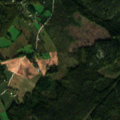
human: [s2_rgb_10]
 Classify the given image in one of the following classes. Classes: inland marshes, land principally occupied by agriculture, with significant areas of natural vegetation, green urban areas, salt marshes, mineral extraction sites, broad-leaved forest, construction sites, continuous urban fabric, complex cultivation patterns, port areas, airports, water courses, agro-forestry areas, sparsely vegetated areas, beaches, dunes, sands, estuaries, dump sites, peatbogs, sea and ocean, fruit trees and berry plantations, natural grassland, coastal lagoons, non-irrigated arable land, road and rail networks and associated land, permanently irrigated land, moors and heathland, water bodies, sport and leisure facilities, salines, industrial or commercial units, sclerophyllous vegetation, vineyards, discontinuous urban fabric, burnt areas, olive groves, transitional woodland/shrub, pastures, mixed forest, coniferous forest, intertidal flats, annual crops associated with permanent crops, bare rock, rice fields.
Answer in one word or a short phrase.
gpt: land principally occupied by agriculture, with significant areas of natural vegetation, broad-leaved forest, coniferous forest